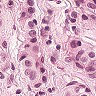
Metastatic tissue present: yes